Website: home-depot
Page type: billing-address
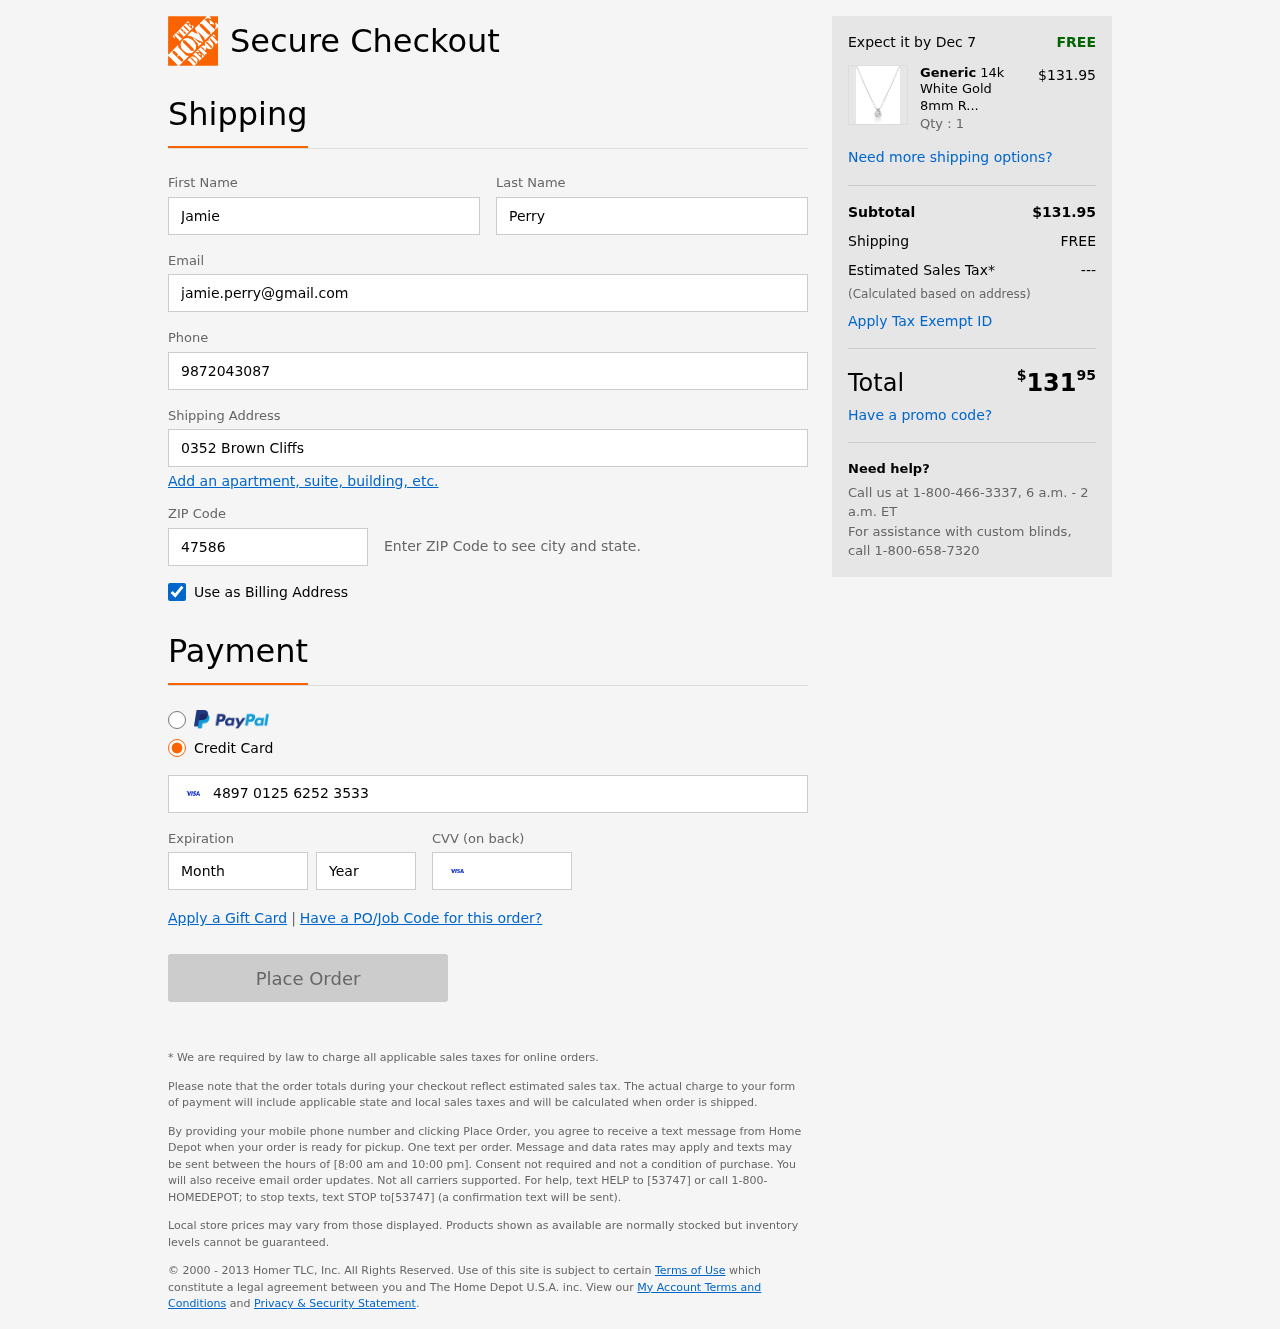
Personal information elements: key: PII_FIRSTNAME
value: Jamie
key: PII_LASTNAME
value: Perry
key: PII_EMAIL
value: jamie.perry@gmail.com
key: PII_PHONE
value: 9872043087
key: PII_STREET
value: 0352 Brown Cliffs
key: PII_POSTCODE
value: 47586
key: PII_CARD_NUMBER
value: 4897 0125 6252 3533
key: PII_CARD_EXPIRY_MONTH
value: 04
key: PII_CARD_CVV
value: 141
Product elements: key: PRODUCT1_BRAND
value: Generic
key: PRODUCT1_NAME
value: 14k White Gold 8mm Round Cubic Zirconia Solitaire Pendant Necklace (2 carat, Diamond Equivalent), 18
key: PRODUCT1_PRICE
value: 131.95
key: PRODUCT1_QUANTITY
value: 1
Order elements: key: ORDER_DELIVERY_DATE
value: Dec 7
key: ORDER_SUBTOTAL
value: $131.95
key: ORDER_SHIPPING_COST
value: FREE
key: ORDER_TAX
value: ---
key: ORDER_TOTAL2
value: $13195